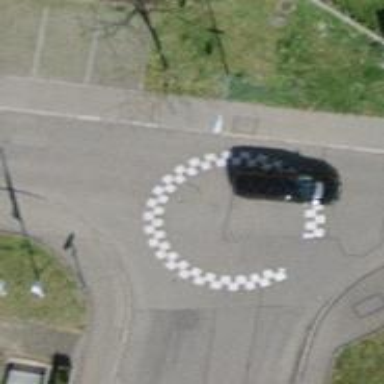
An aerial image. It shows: Rosette traffic calming feature.